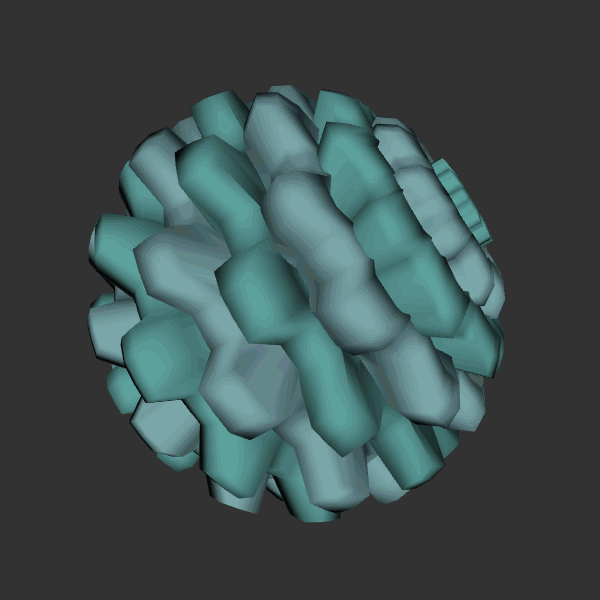
Background: dark